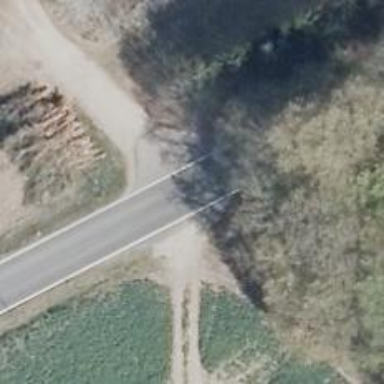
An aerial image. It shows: Primary road with asphalt surface.